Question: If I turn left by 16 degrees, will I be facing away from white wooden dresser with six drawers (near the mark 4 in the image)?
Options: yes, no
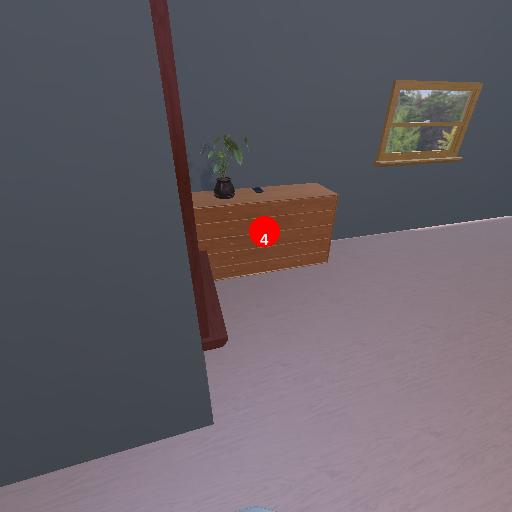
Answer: yes